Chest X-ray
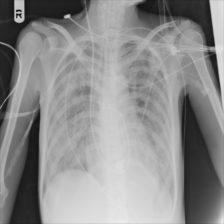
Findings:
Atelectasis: negative
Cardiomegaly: negative
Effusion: negative
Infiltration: negative
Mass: negative
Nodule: negative
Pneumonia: negative
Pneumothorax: negative
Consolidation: negative
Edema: negative
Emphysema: negative
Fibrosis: negative
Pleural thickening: negative
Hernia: negative